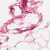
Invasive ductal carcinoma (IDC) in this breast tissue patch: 0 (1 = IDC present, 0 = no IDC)